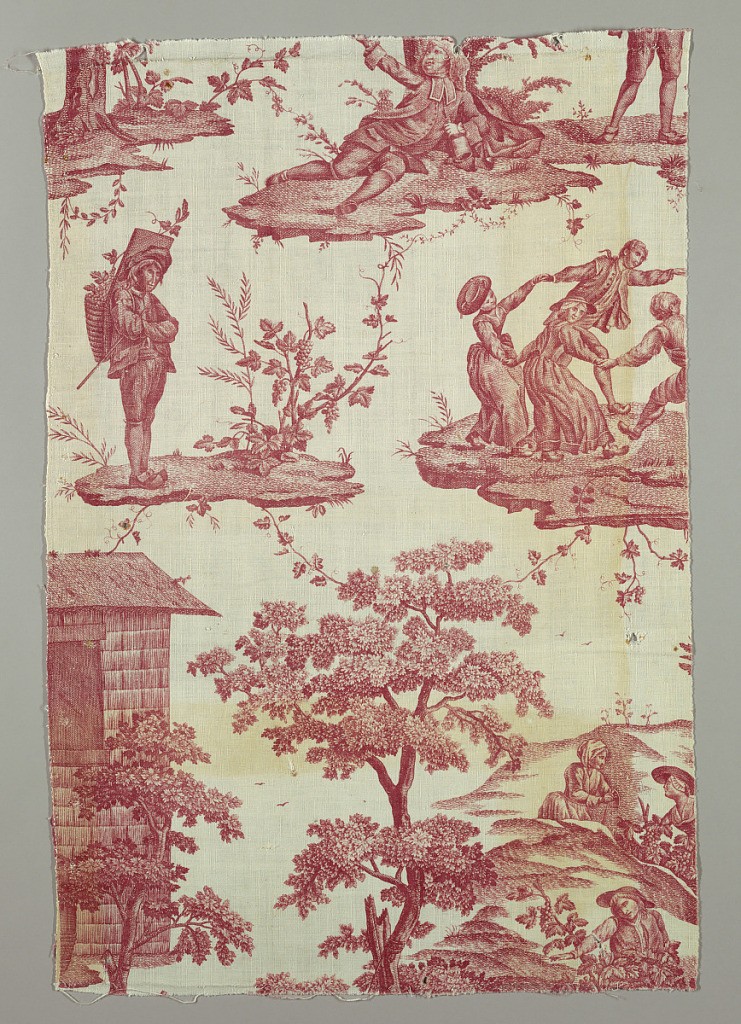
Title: Les Vendanges
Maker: Jean-Baptiste Huet, French, 1745 – 1811
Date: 1785
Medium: cotton Technique: printed by engraved copper plate on plain weave
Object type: Textile
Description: Panel of cotton printed in red showing a design of women harvesting grapes; country folk dancing and courting; a man on the ground holding a bottle.